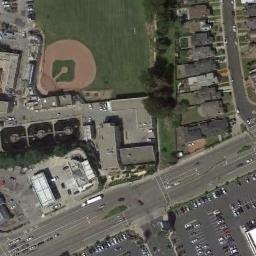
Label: baseball_diamond